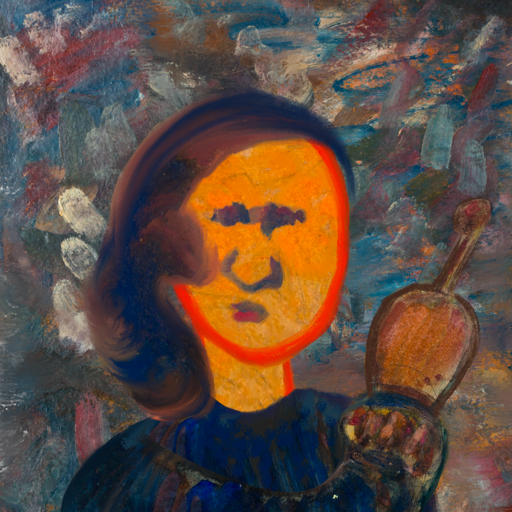
Background: Boggyland, Head And Neck Front: Sisters, Face Front: In_The_Sun, Bust: Pipe, Hair Front: Mother_And_Son_Son, Head Accessory: Blank, Second Necklace: Blank, Necklace: Blank, Baby: Blank